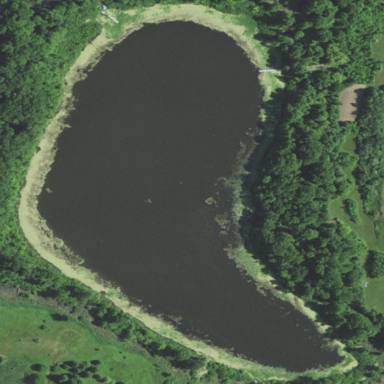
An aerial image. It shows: Serene lake.